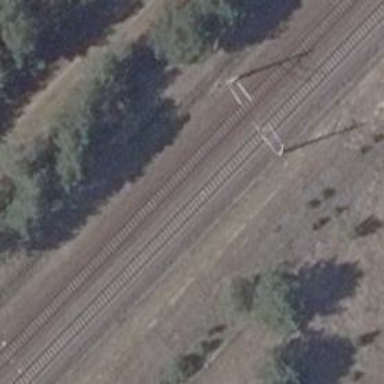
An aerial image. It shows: Railway signal.